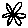
Label: flower